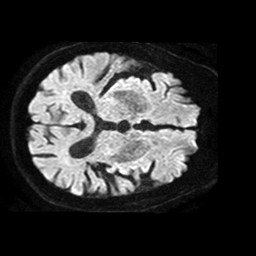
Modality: TRACE
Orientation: axial
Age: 88
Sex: male
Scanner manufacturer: philips
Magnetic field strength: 1.5 T
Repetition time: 4.109 s
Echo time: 0.09719 s